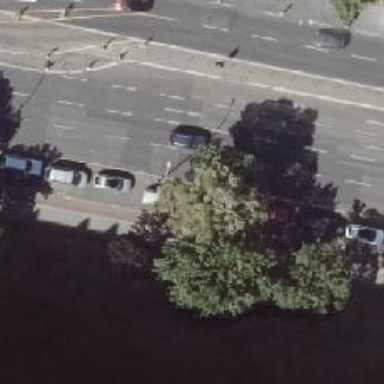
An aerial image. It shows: Collision protection barrier in place with obstacle parking.